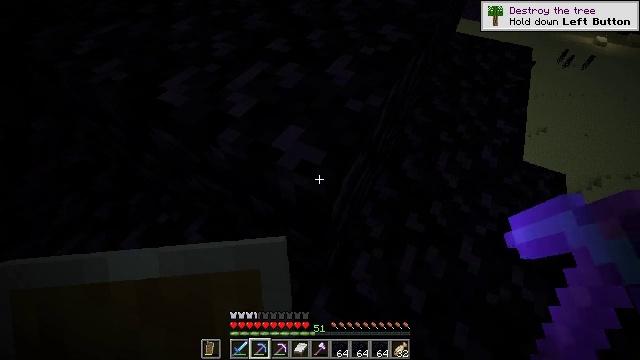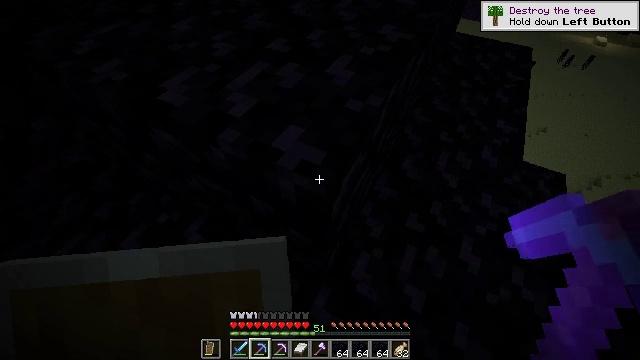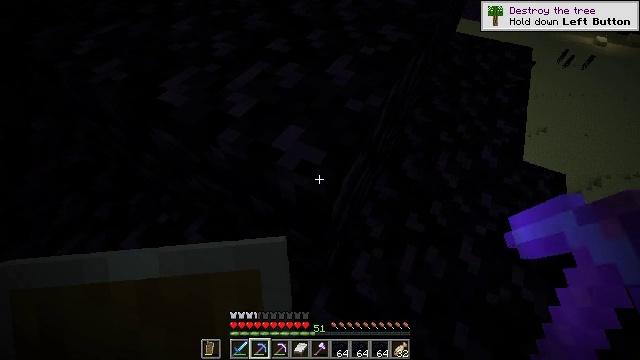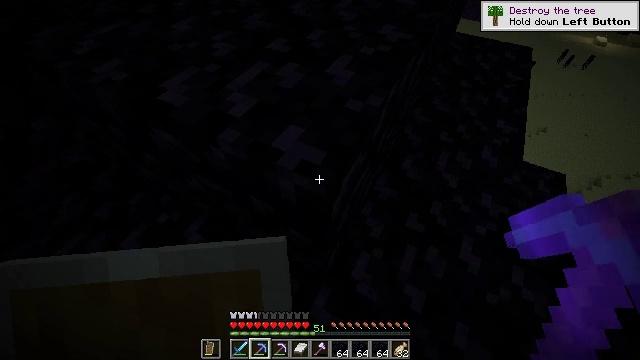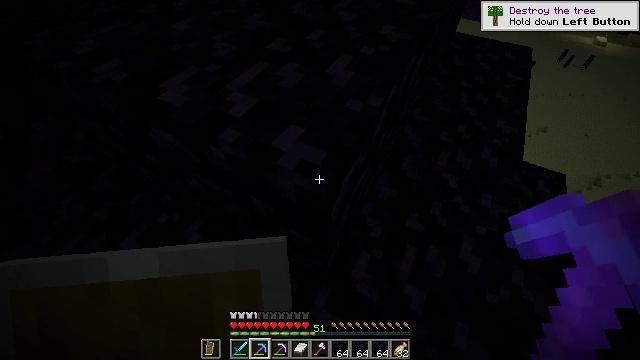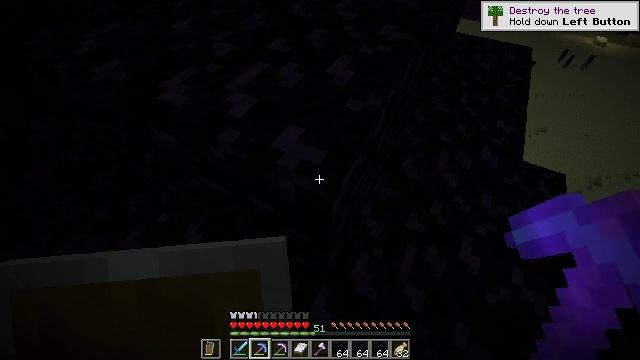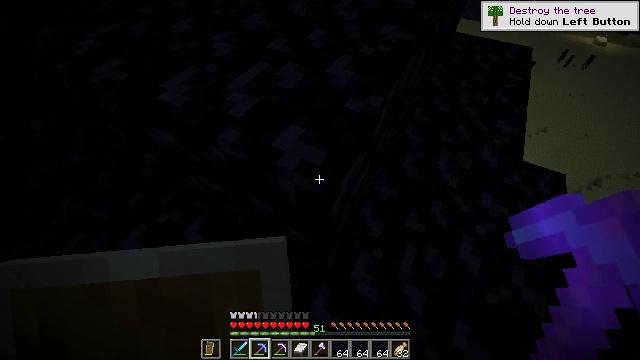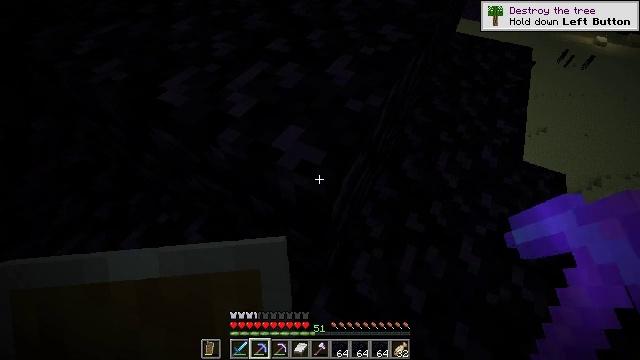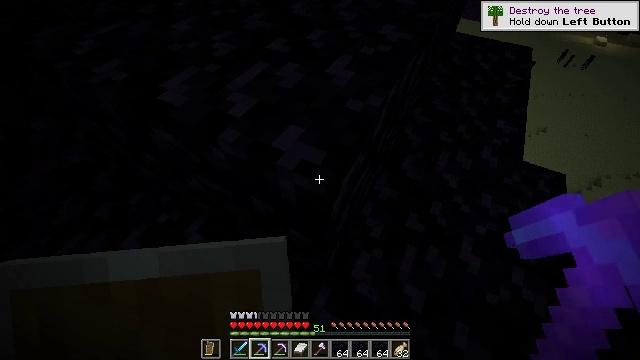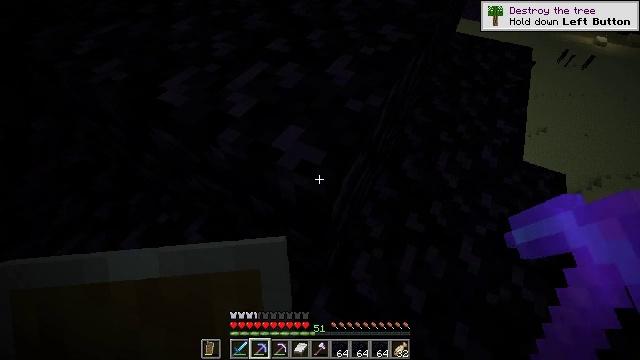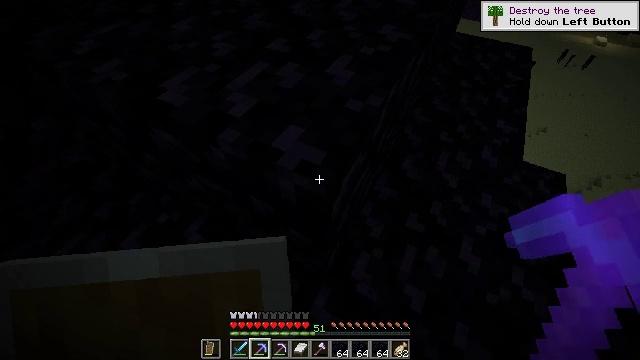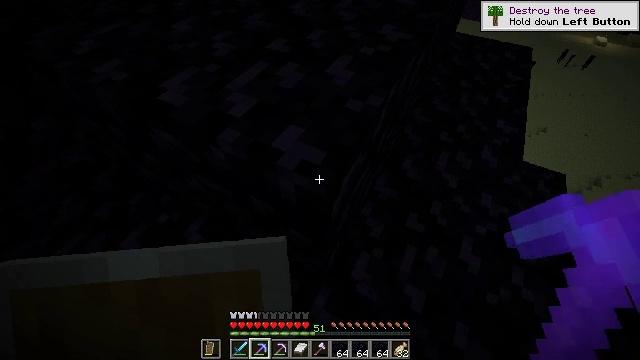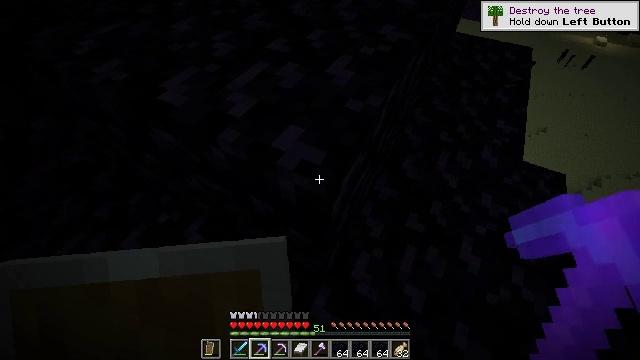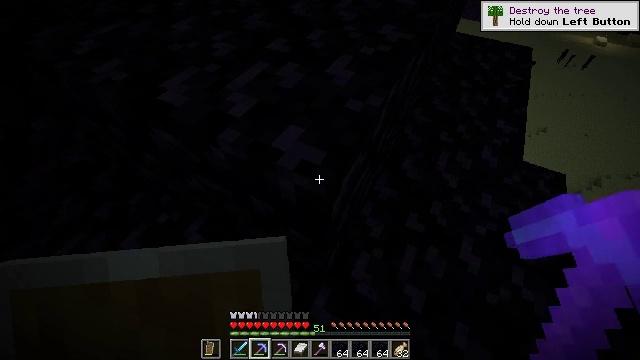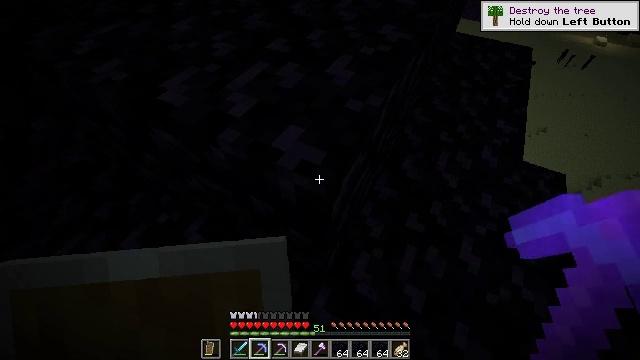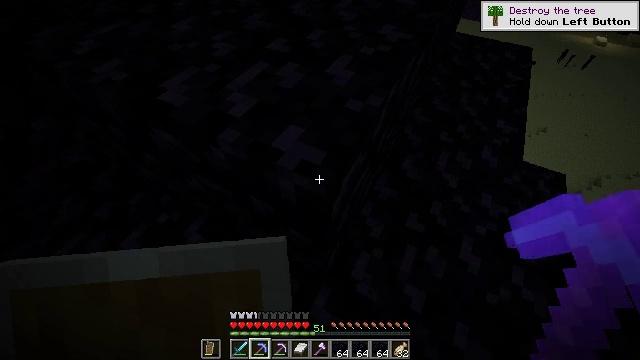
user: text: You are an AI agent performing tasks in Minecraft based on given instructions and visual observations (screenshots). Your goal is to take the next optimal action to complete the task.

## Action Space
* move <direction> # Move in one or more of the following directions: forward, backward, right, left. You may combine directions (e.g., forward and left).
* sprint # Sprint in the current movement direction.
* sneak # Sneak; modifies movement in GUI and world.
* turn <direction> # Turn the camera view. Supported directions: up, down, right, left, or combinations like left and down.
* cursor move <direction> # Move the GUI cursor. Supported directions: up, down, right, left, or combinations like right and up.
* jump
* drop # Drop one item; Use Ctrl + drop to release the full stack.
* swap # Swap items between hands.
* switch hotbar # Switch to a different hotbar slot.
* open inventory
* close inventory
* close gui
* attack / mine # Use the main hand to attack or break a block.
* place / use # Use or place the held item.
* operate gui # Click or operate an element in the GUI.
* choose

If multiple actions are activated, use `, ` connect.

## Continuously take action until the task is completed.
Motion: motion action
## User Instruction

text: Mine the tough obsidian.
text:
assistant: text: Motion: no_op
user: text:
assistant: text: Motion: no_op
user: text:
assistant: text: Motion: no_op
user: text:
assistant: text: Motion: no_op
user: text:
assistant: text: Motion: no_op
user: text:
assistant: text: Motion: no_op
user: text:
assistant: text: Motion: no_op
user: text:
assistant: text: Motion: no_op
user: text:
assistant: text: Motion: no_op
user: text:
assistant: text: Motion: no_op
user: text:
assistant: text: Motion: no_op
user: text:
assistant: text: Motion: no_op
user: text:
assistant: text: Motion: no_op
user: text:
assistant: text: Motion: no_op
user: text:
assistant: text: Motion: no_op
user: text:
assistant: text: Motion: no_op
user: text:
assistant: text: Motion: no_op
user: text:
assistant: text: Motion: no_op
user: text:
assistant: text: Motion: no_op
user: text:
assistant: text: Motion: no_op
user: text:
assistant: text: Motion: no_op
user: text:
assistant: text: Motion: no_op
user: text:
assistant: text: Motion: no_op
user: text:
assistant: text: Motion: no_op
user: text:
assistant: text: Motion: no_op
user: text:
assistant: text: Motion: no_op
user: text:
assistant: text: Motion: no_op
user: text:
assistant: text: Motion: no_op
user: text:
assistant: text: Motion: no_op
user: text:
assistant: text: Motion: no_op